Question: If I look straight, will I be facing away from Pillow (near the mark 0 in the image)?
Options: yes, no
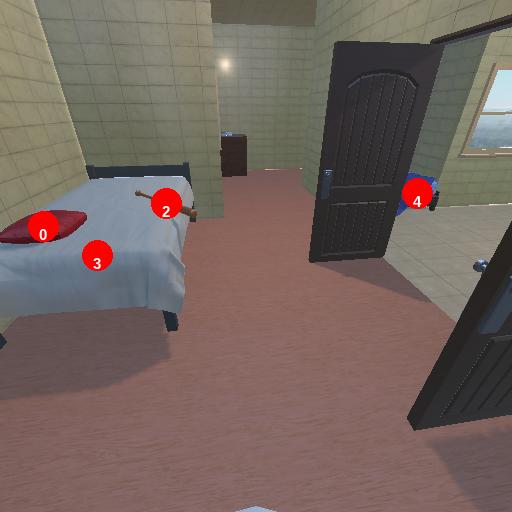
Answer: yes